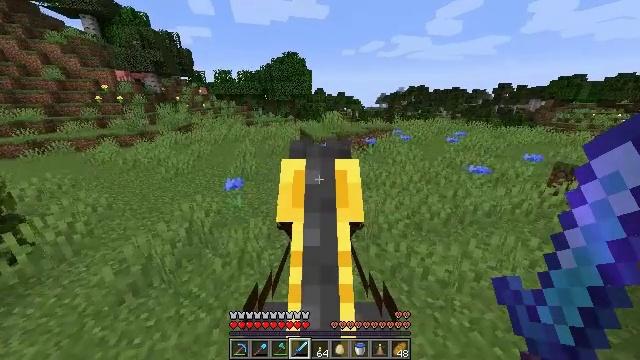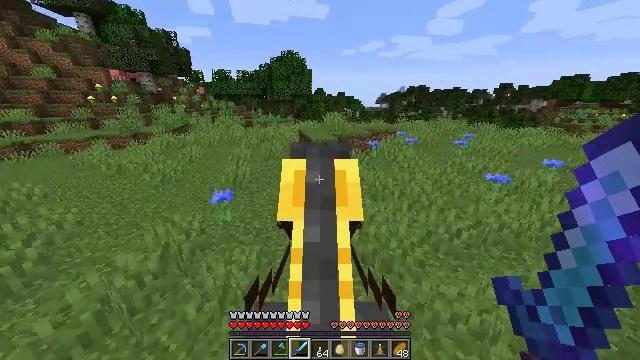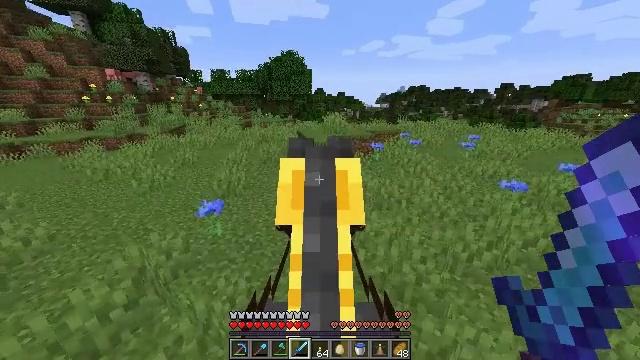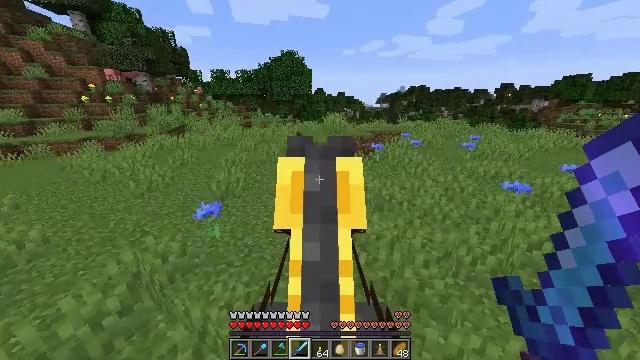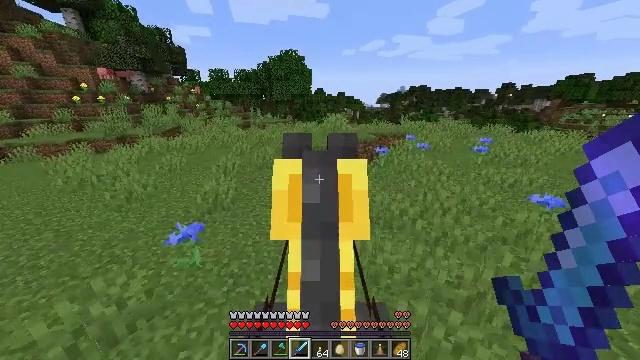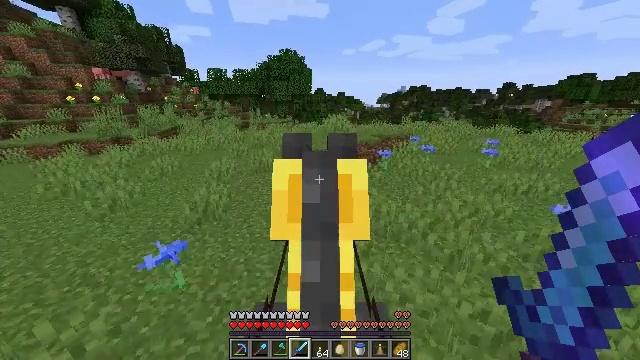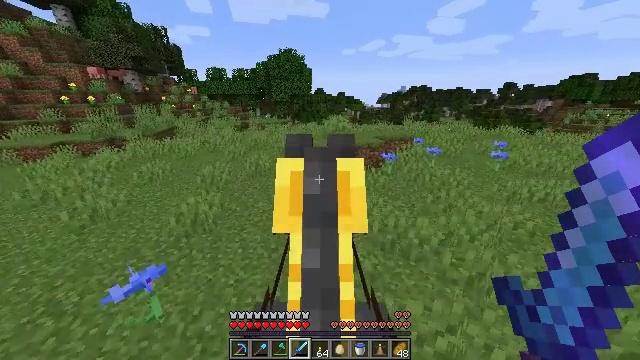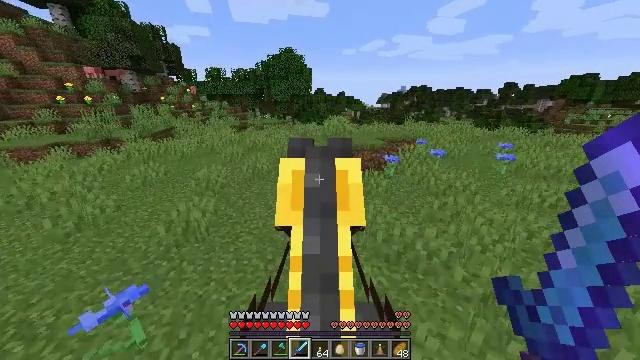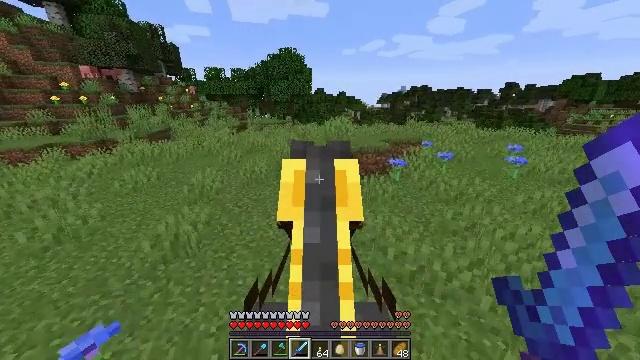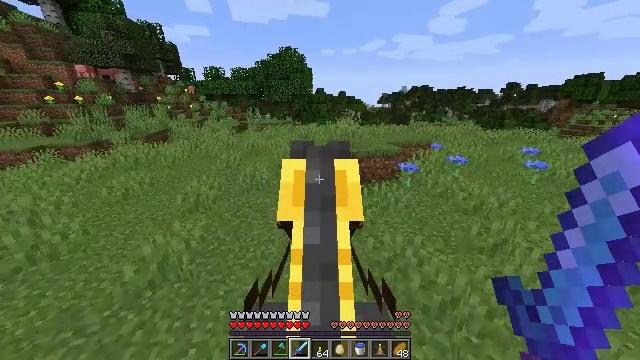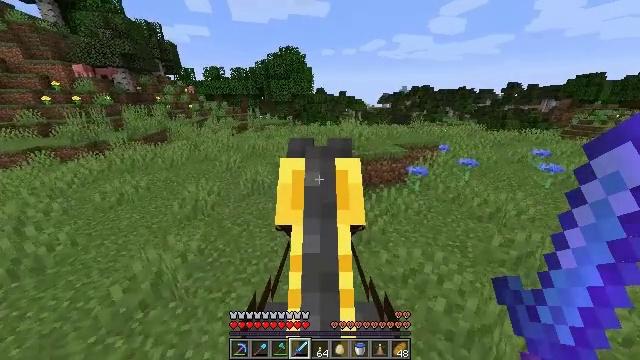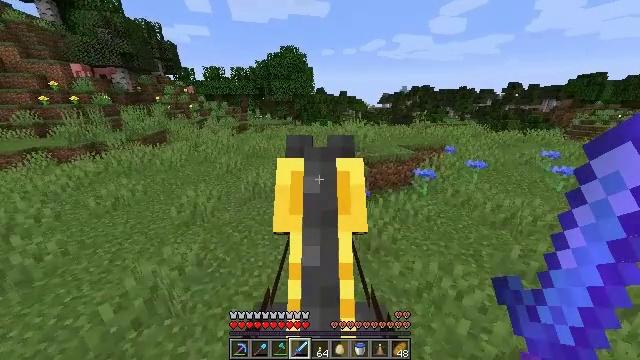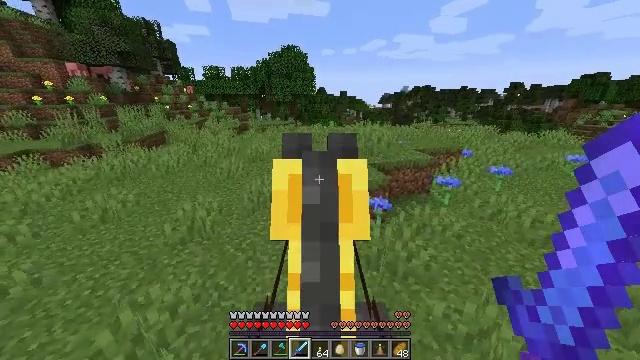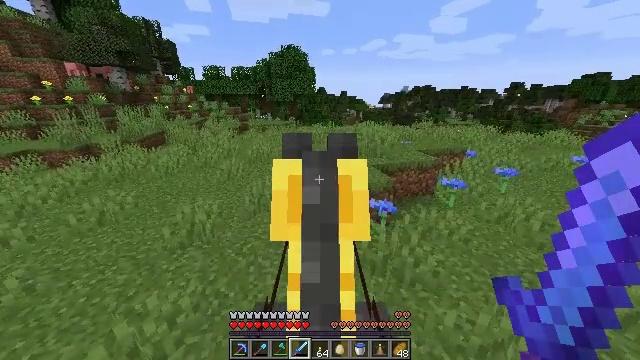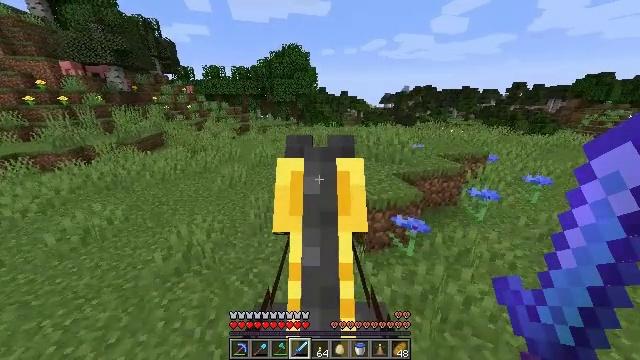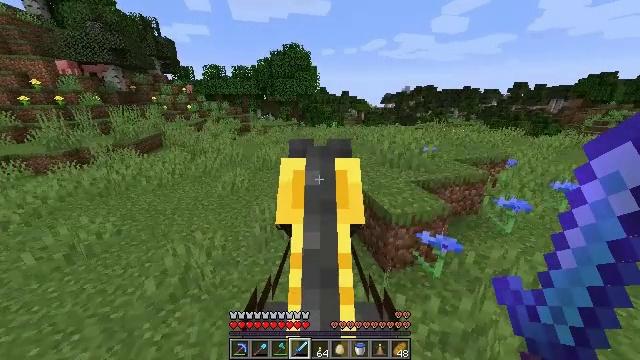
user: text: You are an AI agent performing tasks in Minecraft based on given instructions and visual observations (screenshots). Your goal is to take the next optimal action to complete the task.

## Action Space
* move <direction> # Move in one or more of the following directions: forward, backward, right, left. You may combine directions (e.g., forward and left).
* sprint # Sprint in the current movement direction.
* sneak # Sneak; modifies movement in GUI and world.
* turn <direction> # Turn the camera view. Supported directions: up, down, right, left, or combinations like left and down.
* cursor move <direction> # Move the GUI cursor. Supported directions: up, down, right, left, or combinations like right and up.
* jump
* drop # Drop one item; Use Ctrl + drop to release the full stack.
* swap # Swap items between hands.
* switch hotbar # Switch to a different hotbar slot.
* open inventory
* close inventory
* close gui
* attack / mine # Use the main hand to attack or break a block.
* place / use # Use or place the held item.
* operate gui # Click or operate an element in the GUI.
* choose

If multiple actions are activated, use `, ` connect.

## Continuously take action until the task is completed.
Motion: motion action
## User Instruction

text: Attack the sandstone to break it.
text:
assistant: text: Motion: move forward, sprint
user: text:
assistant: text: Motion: move forward, sprint
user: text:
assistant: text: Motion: move forward, sprint
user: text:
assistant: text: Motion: move forward, sprint
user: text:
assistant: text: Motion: move forward, sprint
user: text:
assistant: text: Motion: move forward, sprint
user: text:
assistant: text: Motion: move forward and move left, sprint
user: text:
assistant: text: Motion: move forward and move left, sprint
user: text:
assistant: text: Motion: move forward and move left, sprint
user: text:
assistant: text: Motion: move forward and move left, sprint
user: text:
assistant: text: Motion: move forward and move left, sprint
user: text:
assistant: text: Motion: move forward and move left, sprint
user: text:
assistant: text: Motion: move forward and move left, sprint
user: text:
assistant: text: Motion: move forward and move left, sprint
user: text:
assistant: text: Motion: move forward and move left, sprint
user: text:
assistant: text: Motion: move forward and move left, sprint
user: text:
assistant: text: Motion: move forward and move left, sprint
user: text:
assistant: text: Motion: move forward and move left, sprint
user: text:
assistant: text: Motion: move forward and move left, sprint
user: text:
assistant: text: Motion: move forward and move left, sprint
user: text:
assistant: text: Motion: move forward and move left, sprint
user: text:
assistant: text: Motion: move forward and move left, sprint
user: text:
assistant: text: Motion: move forward and move left, sprint
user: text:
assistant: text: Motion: move forward and move left, sprint
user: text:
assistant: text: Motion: move forward and move left, sprint
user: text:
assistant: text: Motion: move forward and move left, sprint
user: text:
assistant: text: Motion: move forward and move left, sprint
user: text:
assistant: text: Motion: move forward and move left, sprint
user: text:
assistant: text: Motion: move forward and move left, sprint
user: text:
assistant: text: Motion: move forward and move left, sprint